九年级 · 组合几何学
阅读材料:

已知, 如图(1), 在面积为 $S$ 的 $\triangle A B C$ 中, $B C=a, A C=b, A B=c$, 内切圆 $O$ 的半径为 $r$. 连接 $O A 、 O B 、 O C, \triangle A B C$ 被划分为三个小三角形.

$\because S=S_{\triangle O B C}+S_{\triangle O A C}+S_{\triangle O A B}=\frac{1}{2} B C \cdot r+\frac{1}{2} A C \cdot r+\frac{1}{2} A B \cdot r=\frac{1}{2}(a+b+c) r$.

$\therefore r=\frac{2 s}{a+b+c}$.

(1)

(2)

(3)

(1)类比推理: 若面积为 $S$ 的四边形 $A B C D$ 存在内切圆(与各边都相切的圆), 如图(2), 各边长分别为 $A B=a, B C=b, C D=c, A D=d$, 求四边形的内切圆半径 $r$;

(2)理解应用: 如图(3), 在等腰梯形 $A B C D$ 中, $A B / / D C, A B=21, C D=11, A D=B C=13$, $\odot O_{1}$ 与 $\odot O_{2}$ 分别为 $\triangle A B D$ 与 $\triangle B C D$ 的内切圆, 设它们的半径分别为 $r_{1}$ 和 $r_{2}$, 求 $\frac{r_{1}}{r_{2}}$ 的值.
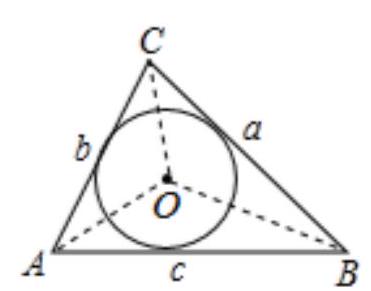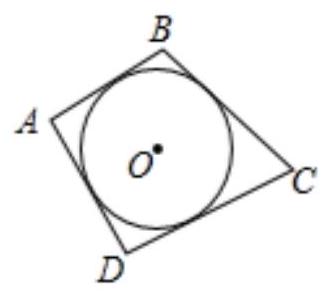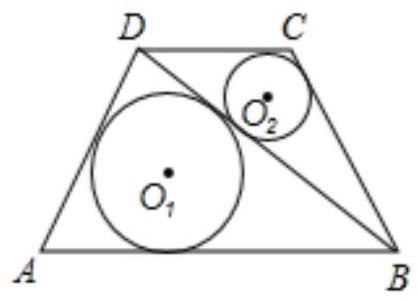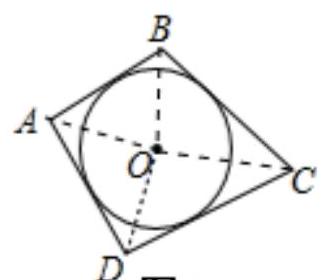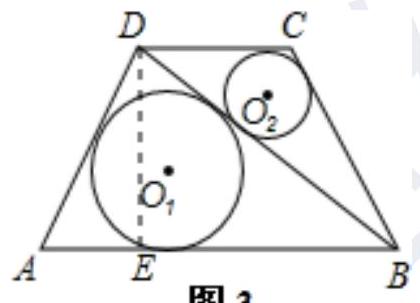
答案: 解: (1)如图 2, 连接 $O A 、 O B 、 O C 、 O D$.

图 2

$\because S=S_{\triangle A O B}+S_{\triangle B O C}+S_{\triangle C O D}+S_{\triangle A O D}=\frac{1}{2} a r+\frac{1}{2} b r+\frac{1}{2} c r+\frac{1}{2} d r=\frac{1}{2}(a+b+c+d) r, \therefore r=\frac{2 S}{a+b+c+d}$.

(2)如图 3, 过点 $D$ 作 $D E \perp A B$ 于 $E$,

图 3

$\because$ 梯形 $A B C D$ 为等腰梯形,

$\therefore A E=\frac{1}{2}(A B-C D)=\frac{1}{2}(21-11)=5$,

$\therefore E B=A B-A E=21-5=16$,

在Rt $\triangle A E D$ 中, $\because A D=13, A E=5$,

$\therefore D E=12$,

$\therefore D B=\sqrt{D E^{2}+E B^{2}}=20$,
$\because S_{\triangle A B D}=\frac{1}{2} A B \cdot D E=\frac{1}{2} \times \times 21 \times 12=126$,

$S_{\triangle C D B}=\frac{1}{2} C D \cdot D E=\frac{1}{2} \times 11 \times 12=66$,

$\therefore \frac{r_{1}}{r_{2}}=\frac{\frac{2 S}{A B+B D+A D}}{\frac{2 S}{C D+C B+D B}}=\frac{\frac{2 \times 126}{21+20+13}}{\frac{2 \times 66}{11+13+20}}=\frac{14}{9}$.